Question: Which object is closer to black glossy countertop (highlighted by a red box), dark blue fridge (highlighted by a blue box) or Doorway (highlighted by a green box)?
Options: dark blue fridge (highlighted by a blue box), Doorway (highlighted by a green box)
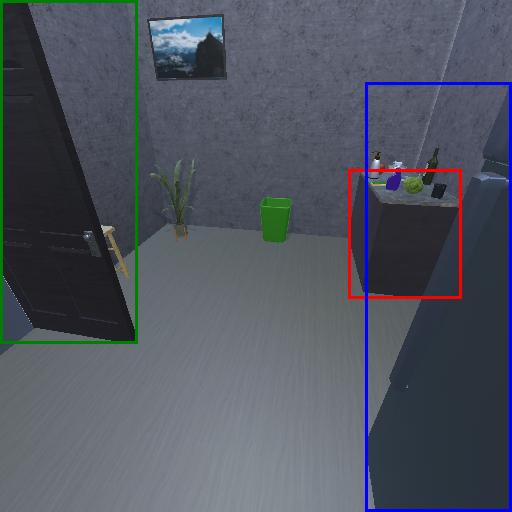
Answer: dark blue fridge (highlighted by a blue box)